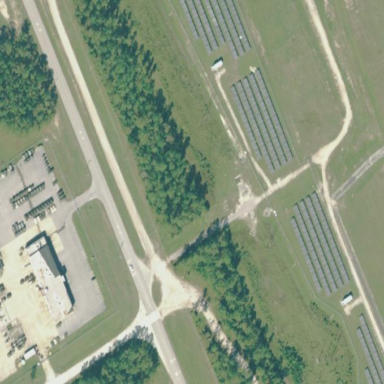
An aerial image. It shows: Solar power plant with photovoltaic technology surrounded by fence.